Question: I am creating a cricle gradient using RadialGradientPaint, putting that on a BufferedImage and rendering the Image on top of my 2d game screen, creating a nice light-in-the-dark effect. I would, however, like to create more light sources, but creating and rendering a new BufferedImage for each light doesn't do the job (usually just the last light is seen, everything else is black). Is it possible to bake a few RadialGradientPaints into one BufferedImage or achieve the multiple lights effect in some other way?
Attached you can find the image of how one light looks like. It is a black BufferedImage with a RadialGradientPaint applied rendered on top of the screen. I would like to add more of these somehow.

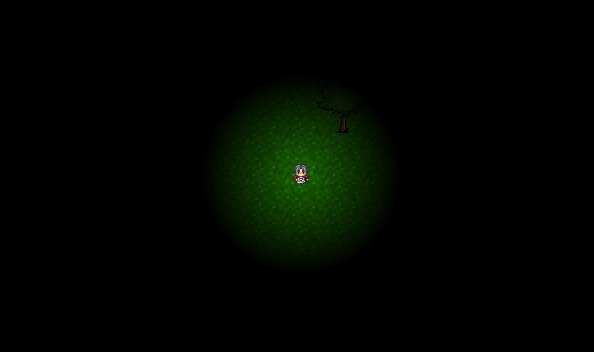
Answer: Solution to this problem is using this (as pointed in the comment by @JanDvorak : <URL>
The exact code I use is this:
'''
public static BufferedImage mergeImages2(BufferedImage base, Collection<Light> images) {
BufferedImage output = new BufferedImage(base.getWidth(), base.getHeight(), BufferedImage.TYPE_INT_ARGB);
Graphics2D g = output.createGraphics();
g.drawImage(base, 0, 0, null);
g.setComposite(AlphaComposite.getInstance(AlphaComposite.SRC_IN, 1.0f));
for (Light l : images) {
g.drawImage(l.LIGHT_IMAGE, l.x, l.y, null);
l.LIGHT_IMAGE.flush();
}
g.dispose();
output.flush();
return output;
}
'''
NOTE: This solves the problem but produces memory leaks, which I have described hoping for some help here: <URL>